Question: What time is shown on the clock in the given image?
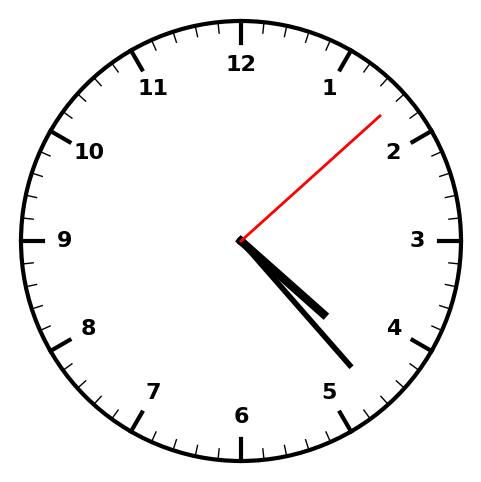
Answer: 04:23:08